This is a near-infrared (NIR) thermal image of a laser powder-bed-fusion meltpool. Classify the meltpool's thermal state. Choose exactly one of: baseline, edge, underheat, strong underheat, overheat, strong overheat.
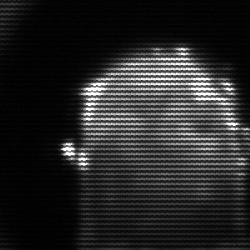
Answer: baseline